Самолет летит горизонтально по прямой со скоростью $v_{0}=720~км/ч$.
Определите, на сколько должна измениться скорость самолета, чтобы он смог, оставаясь в горизонтальной плоскости, описать окружность радиуса $R=8~км$.
Каков при этом угол наклона плоскости крыльев самолета? Подъемная сила направлена перпендикулярно плоскости крыльев и пропорциональна квадрату скорости самолета (коэффициент пропорциональности в обоих случаях считать одинаковым). Ускорение свободного падения принять равным $10~м/ с^{2}$.
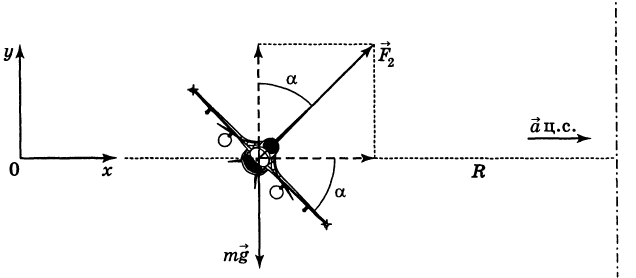
Определите, на сколько должна измениться скорость самолета, чтобы он смог, оставаясь в горизонтальной плоскости, описать окружность радиуса $R=8~км$.
Решение: При полете по прямой: $m g=F_{1}=k v_{0}^{2}$, где $F_{1}$ — подъемная сила, отсюда $k=\frac{m g}{v_{0}^{2}}$. При движении самолета по окружности в горизонтальной плоскости (см. рисунок) подъемную силу $\vec{F}_{2}$ можно разложить на составляющие: по оси $y$: $m g=F_{2} \cos \alpha=k v^{2} \cos \alpha$, по оси $x$: $F_{2} \sin \alpha=m \frac{v^{2}}{R}$.  Из последних равенств находим $$ \begin{gathered} \sin \alpha=\frac{v_{0}^{2}}{g R}=\frac{1}{2} \Rightarrow \alpha=30^{\circ}, \\ v=\frac{v_{0}}{\sqrt{\cos \alpha}} \approx 215~м/с \approx 774~км/ч. \end{gathered} $$ Изменение скорости равно $\Delta v=v-v_{0} \approx 54~км/ч$.
Ответ: $$ \Delta v \approx 54~км/ч. $$

Каков при этом угол наклона плоскости крыльев самолета?
Ответ: $$ \alpha=30^{\circ}. $$
Темы:
T, Механика, Динамика, Всероссийские, Движение по окружности, Подъёмная сила